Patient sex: F
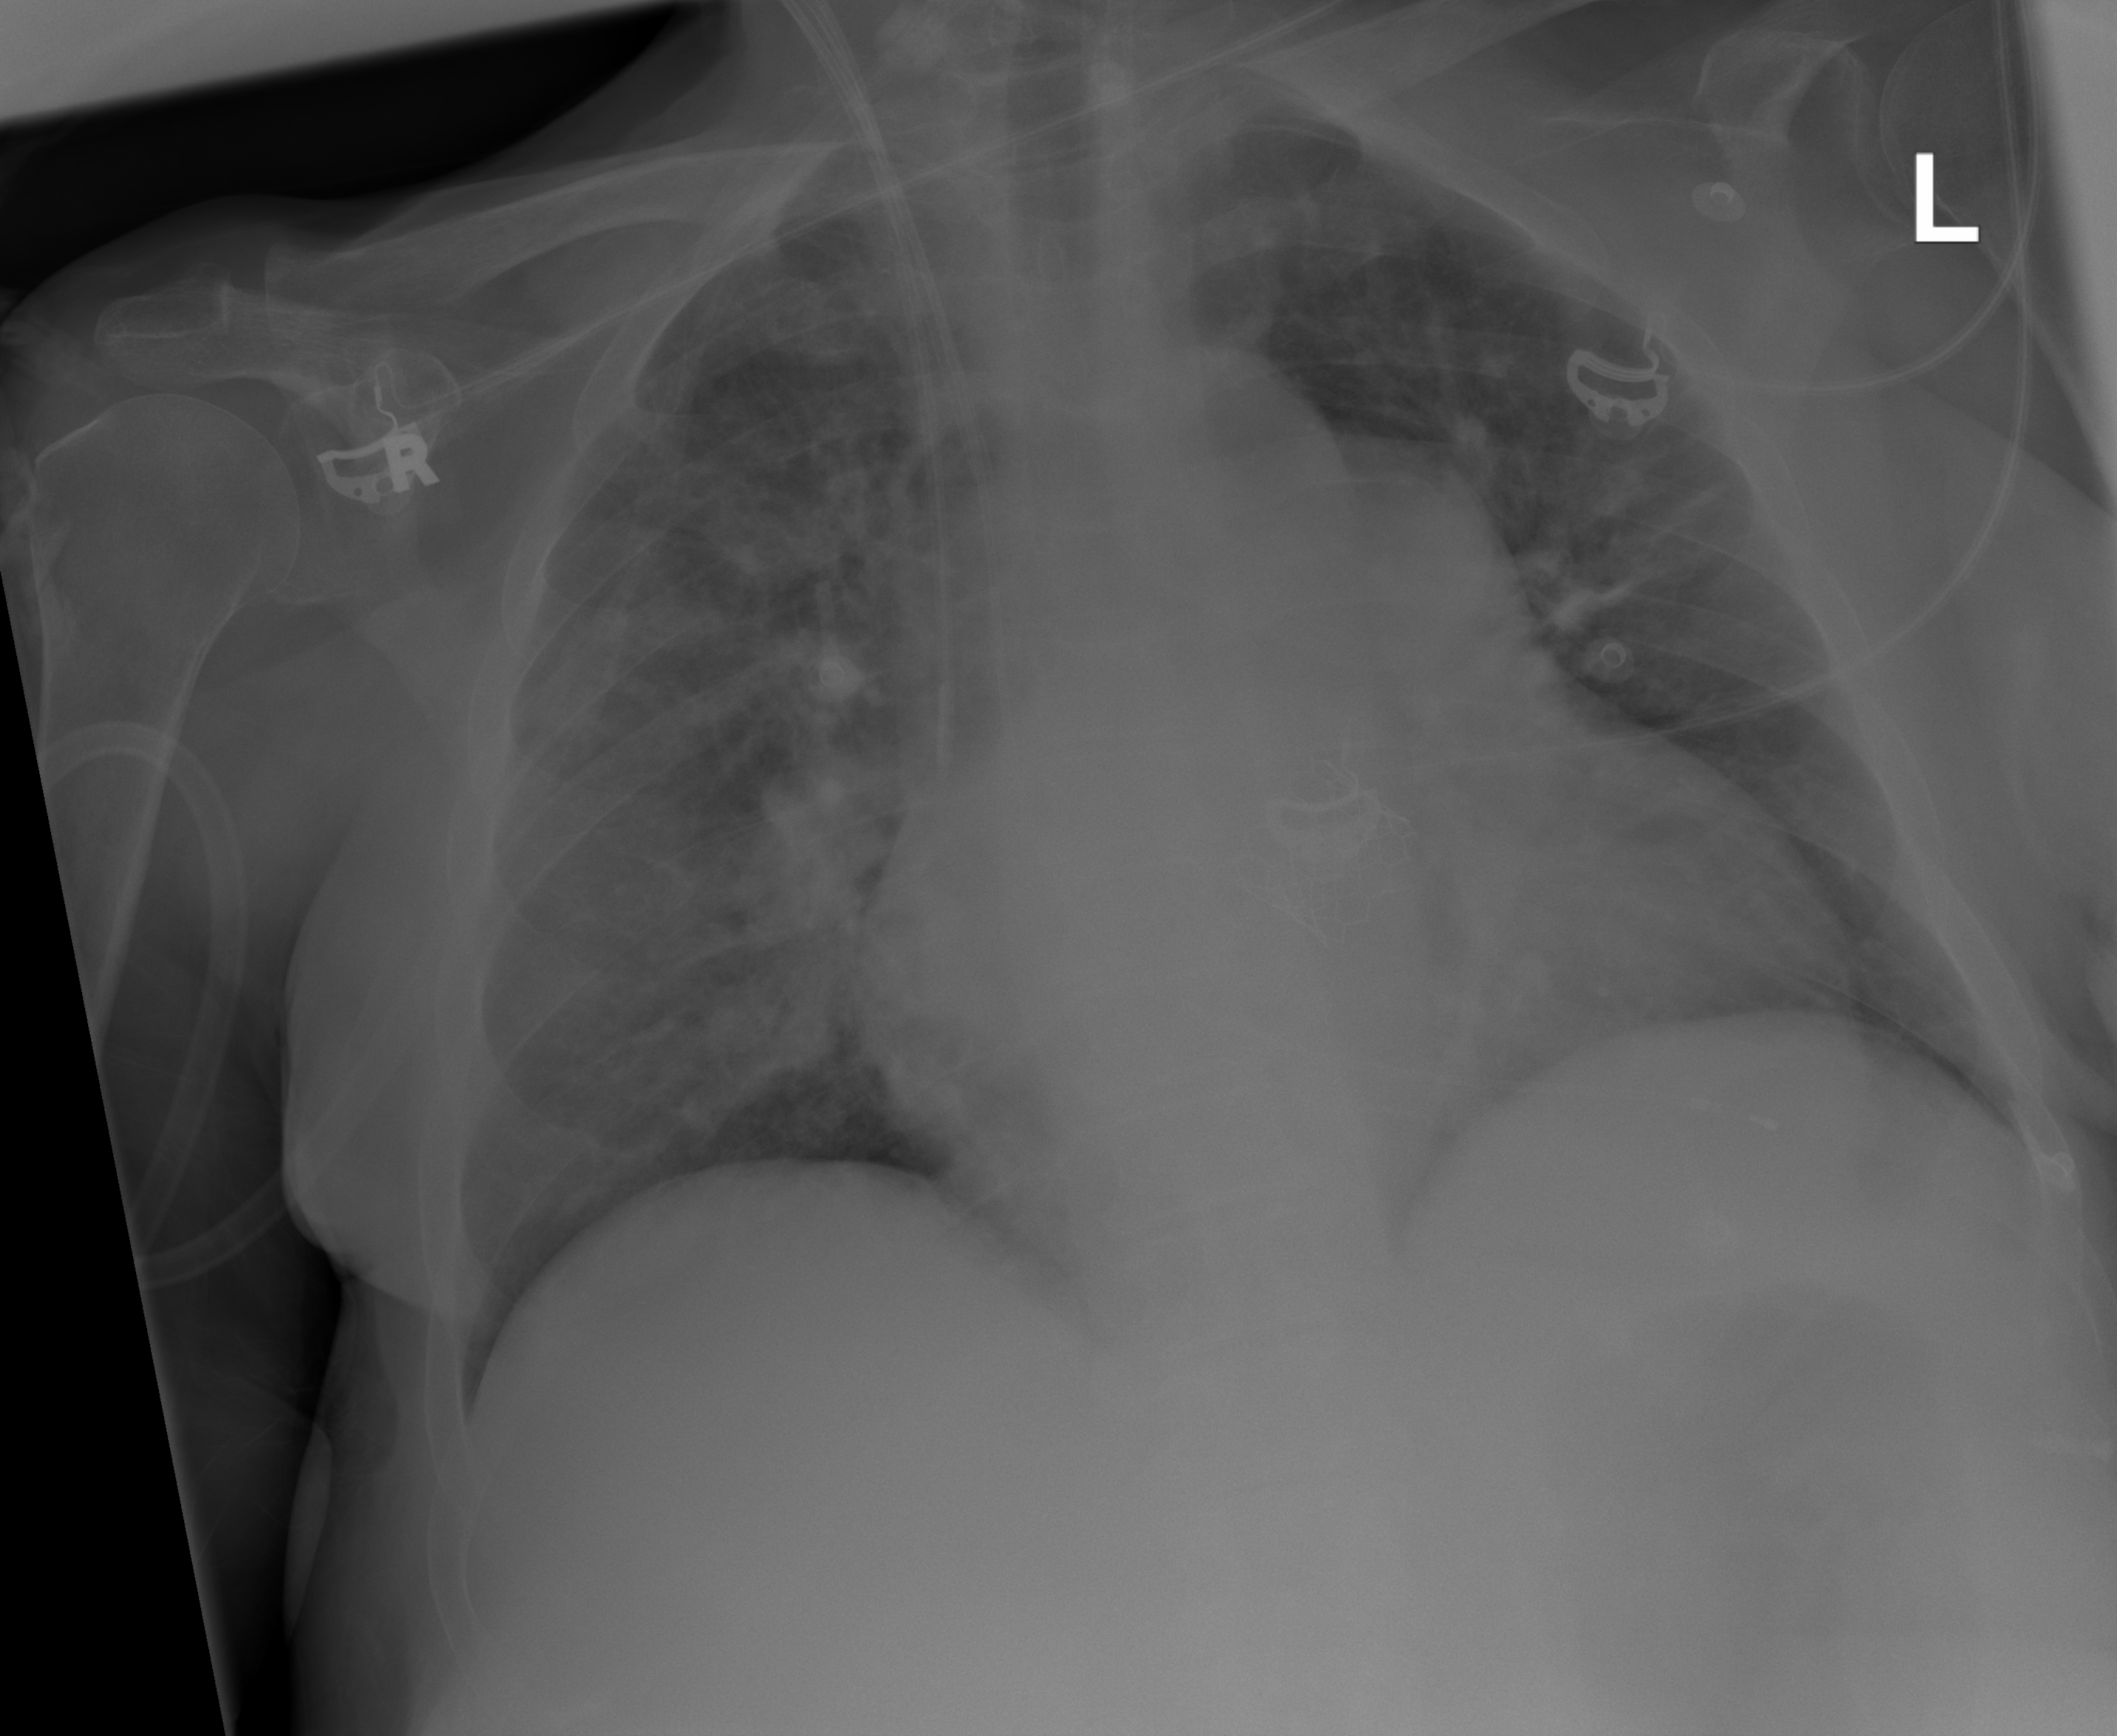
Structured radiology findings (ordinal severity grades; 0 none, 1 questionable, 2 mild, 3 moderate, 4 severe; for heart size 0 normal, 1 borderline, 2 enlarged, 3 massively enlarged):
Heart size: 3
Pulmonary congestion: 2
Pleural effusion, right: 0
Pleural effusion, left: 0
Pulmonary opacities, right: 2
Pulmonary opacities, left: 2
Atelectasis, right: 0
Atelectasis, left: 0